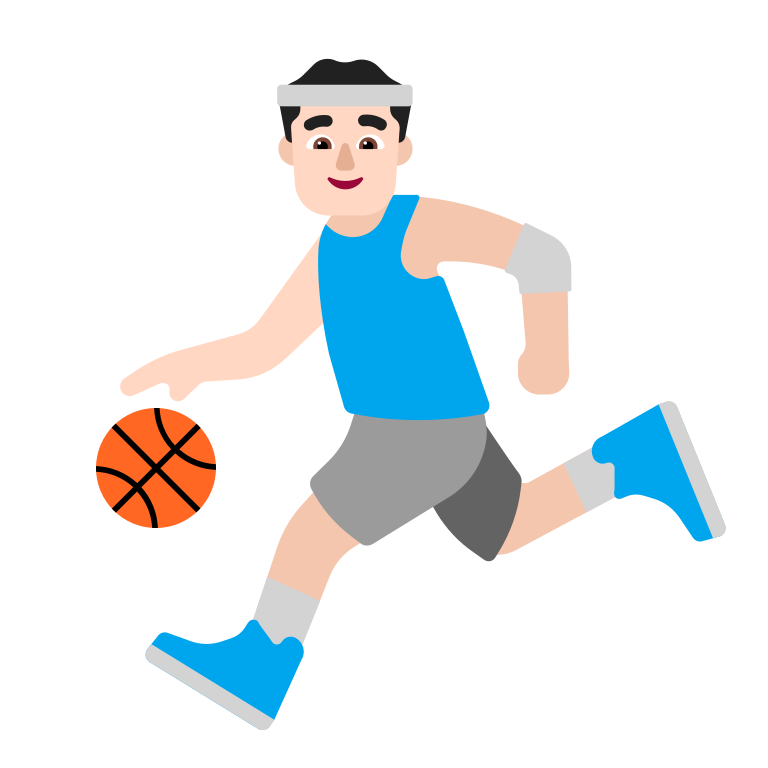
man bouncing ball flat light